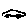
Label: car